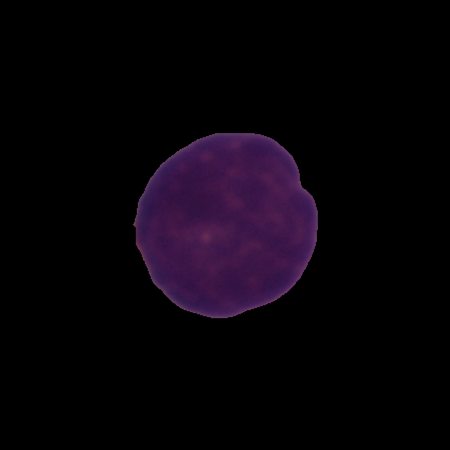
Label: healthy